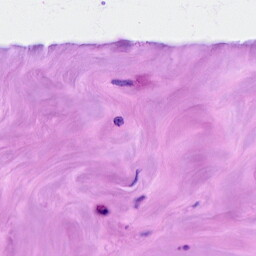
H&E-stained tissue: Breast